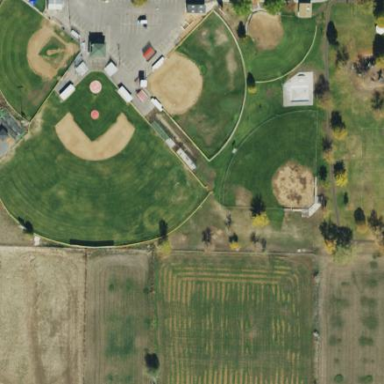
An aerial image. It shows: Baseball pitch for leisure land.